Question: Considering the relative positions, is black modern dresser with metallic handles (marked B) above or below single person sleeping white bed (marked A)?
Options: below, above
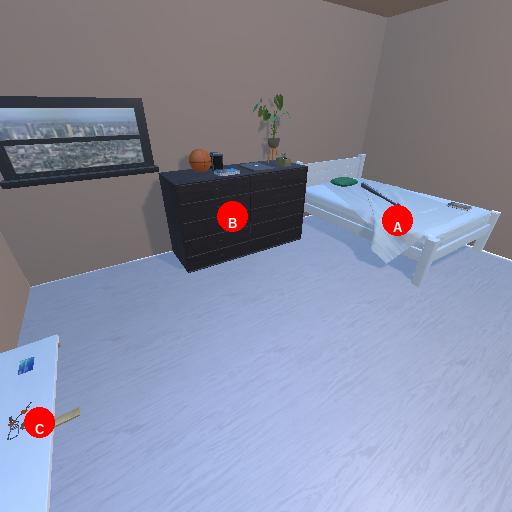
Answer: below